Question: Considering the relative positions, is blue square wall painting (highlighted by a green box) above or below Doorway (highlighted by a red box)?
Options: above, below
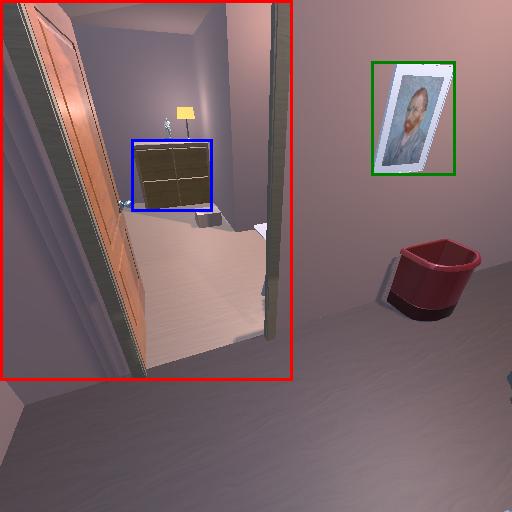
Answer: above